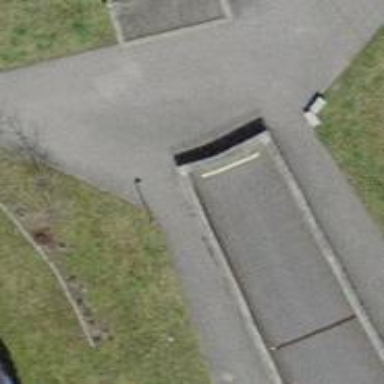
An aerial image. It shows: Parking entrance.